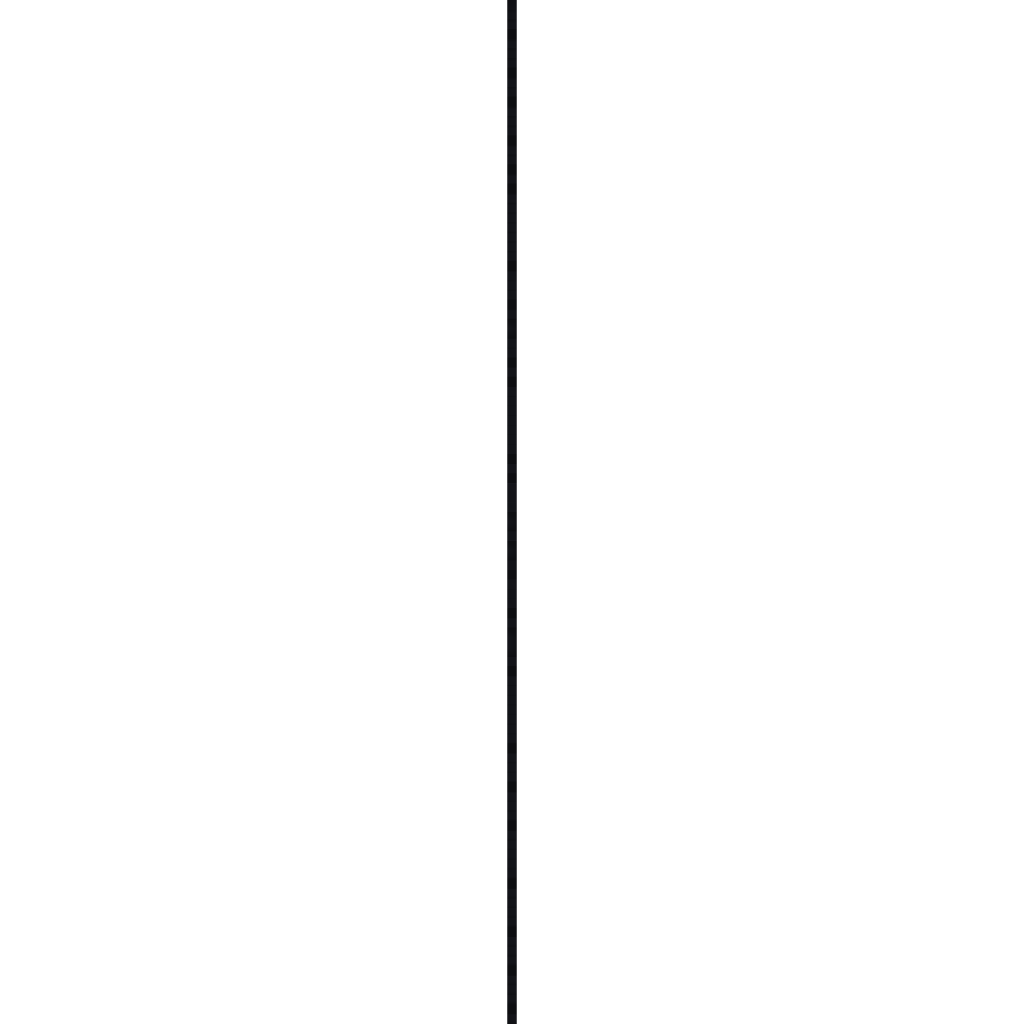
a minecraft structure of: F.C Barcelona